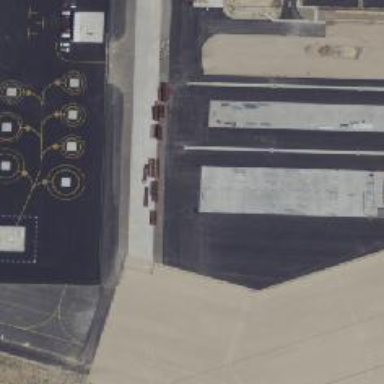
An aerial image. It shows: Image of taxiway at airport.